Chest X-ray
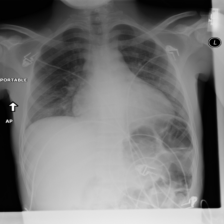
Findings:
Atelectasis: negative
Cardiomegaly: negative
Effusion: negative
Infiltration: negative
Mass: negative
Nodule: negative
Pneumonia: negative
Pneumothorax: negative
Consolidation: negative
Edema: negative
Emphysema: negative
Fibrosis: negative
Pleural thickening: negative
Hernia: negative